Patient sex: M
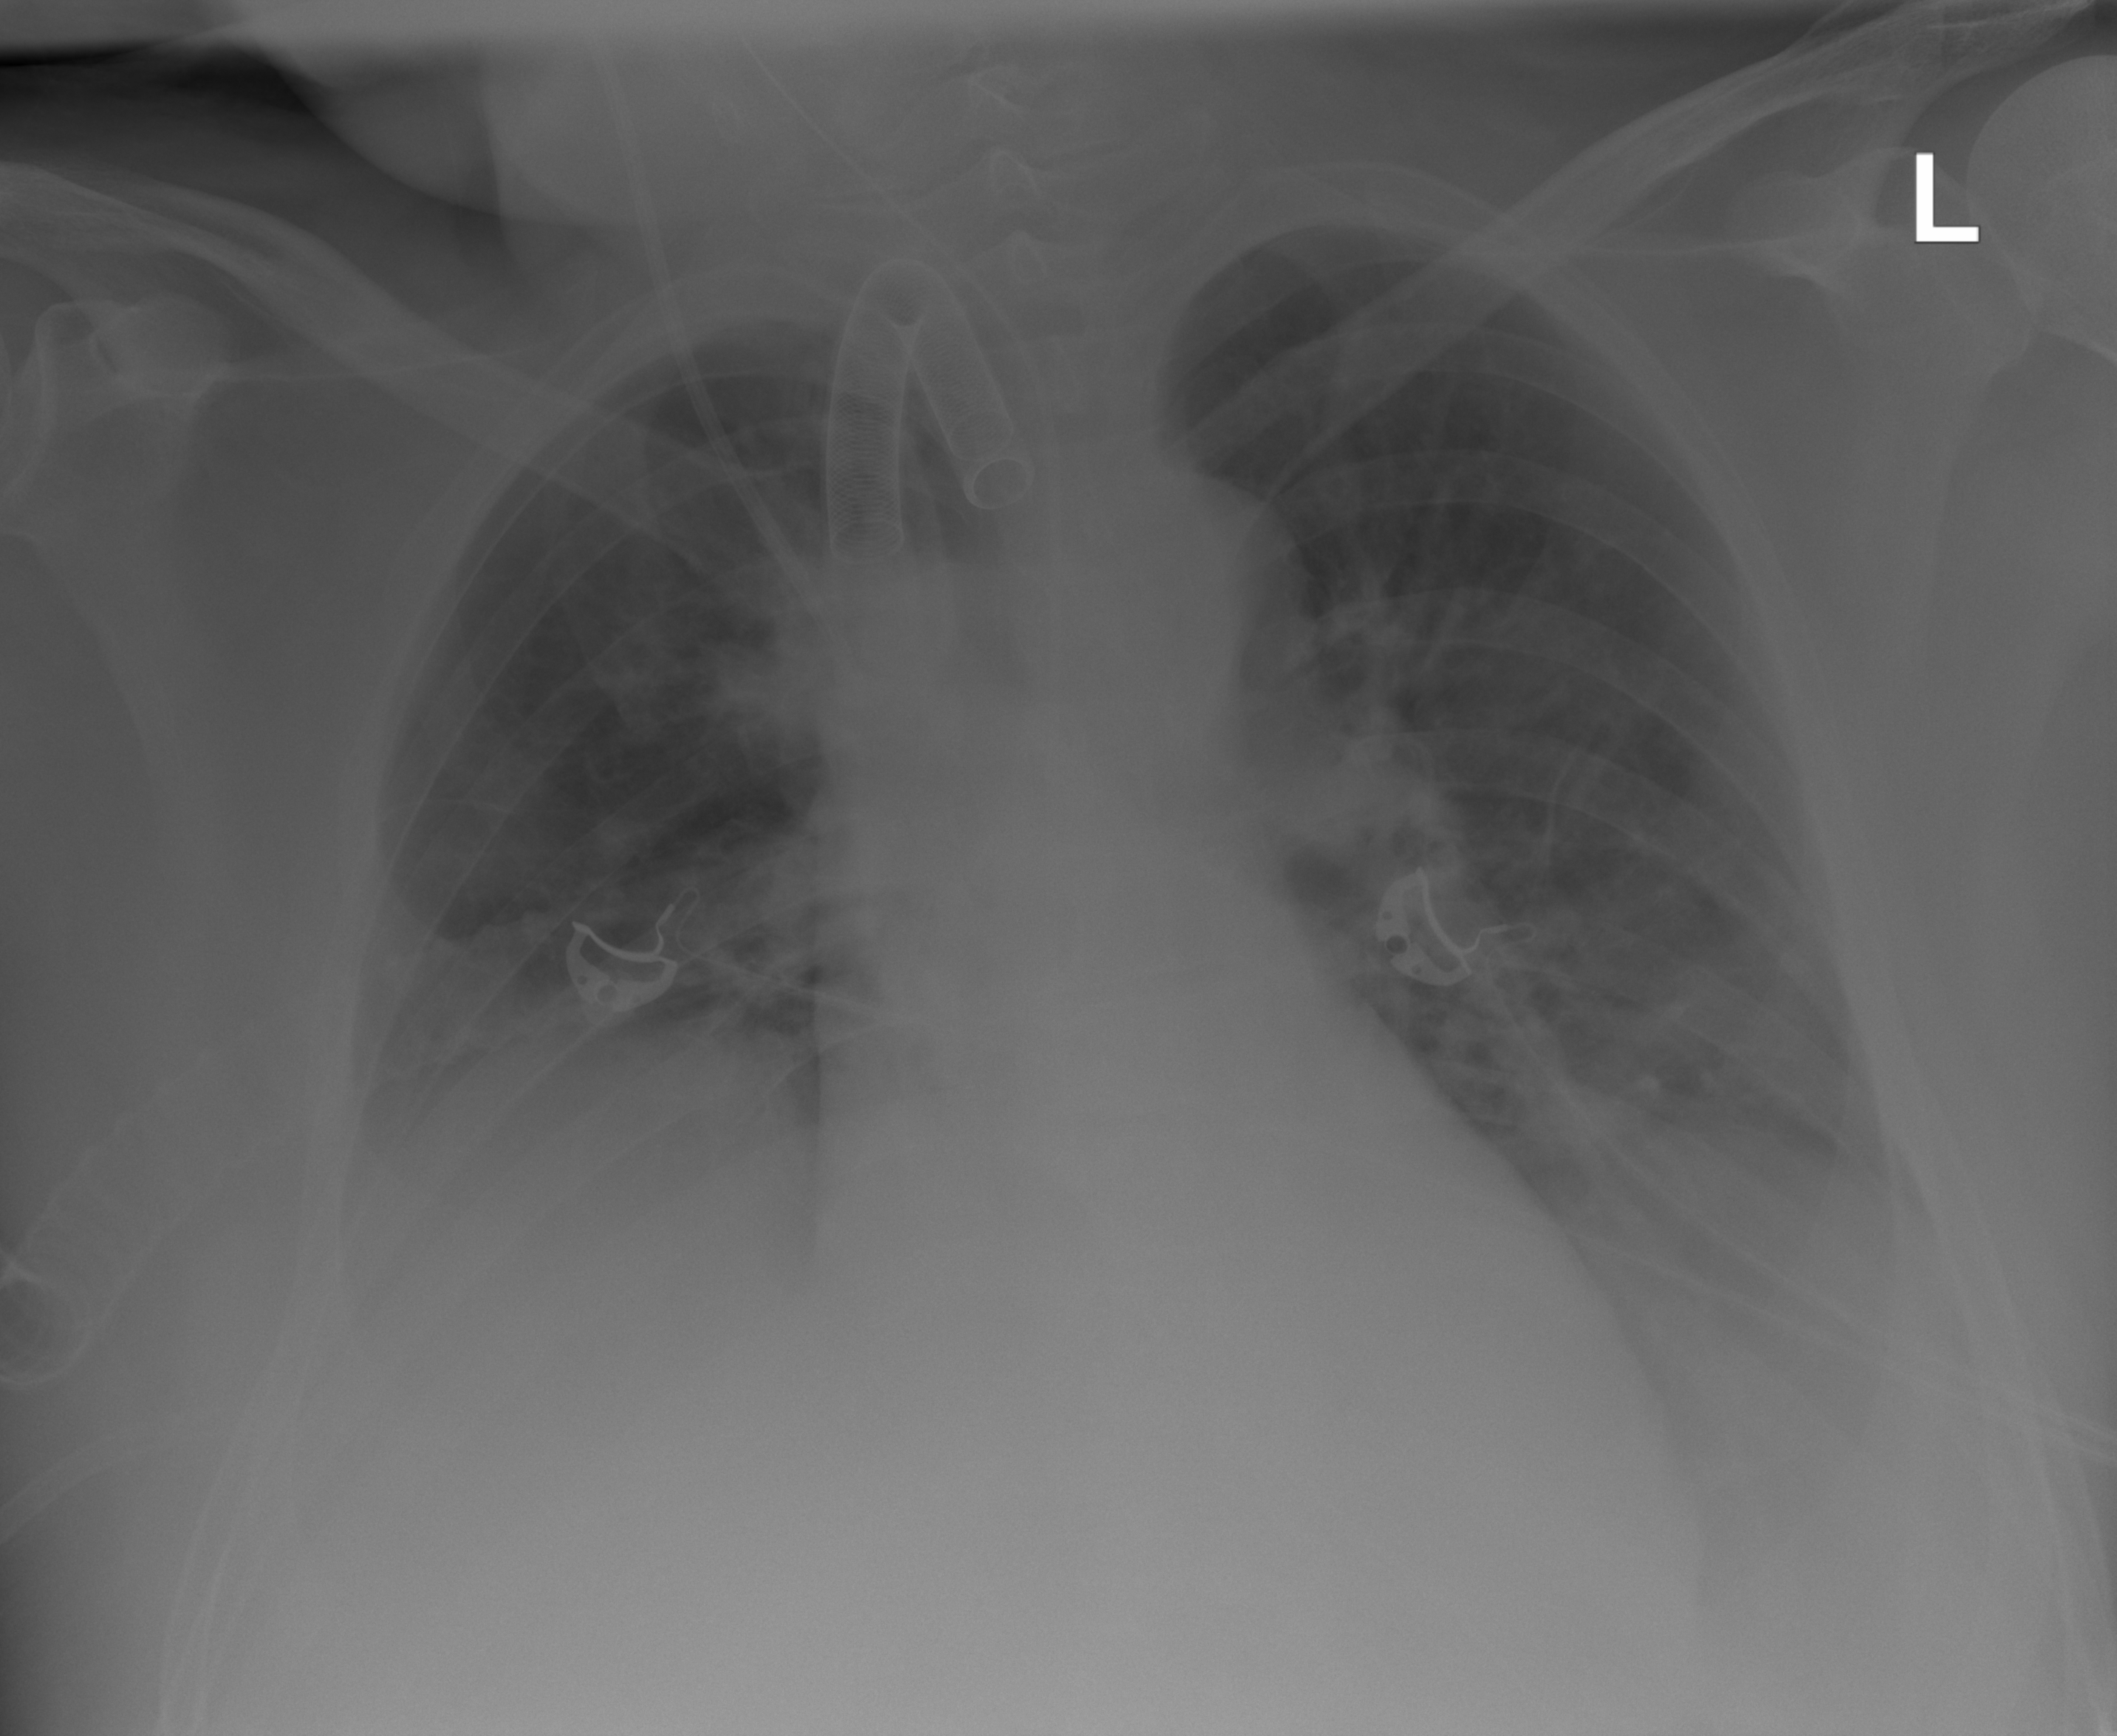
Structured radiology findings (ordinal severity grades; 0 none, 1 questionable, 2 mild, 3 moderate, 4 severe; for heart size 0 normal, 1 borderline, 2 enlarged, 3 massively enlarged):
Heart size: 1
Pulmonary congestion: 0
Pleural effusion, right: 2
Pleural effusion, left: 2
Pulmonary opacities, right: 2
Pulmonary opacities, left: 2
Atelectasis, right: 0
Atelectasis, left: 0